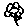
Label: flower